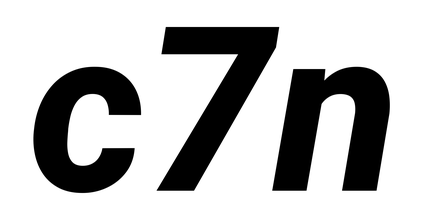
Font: Roboto-Italic_ExtraBold_Italic